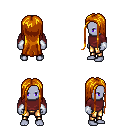
a pixel art fantasy rpg character, male body template, dark elf, purple skin, maroon long-sleeve shirt, gold greaves, dark blonde extra-long hairstyle, white cloth bracers, four views (front, back, left, right), 2x2 character sprite sheet, small pixel art, hard edges, no anti-aliasing